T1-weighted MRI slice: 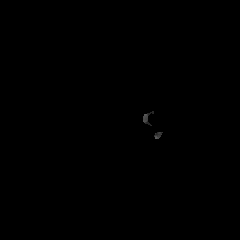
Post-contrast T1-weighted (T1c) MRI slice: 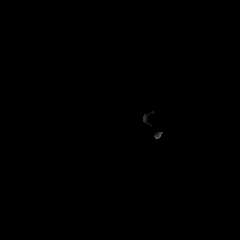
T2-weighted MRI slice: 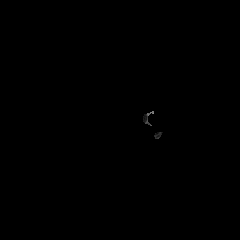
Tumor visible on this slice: no